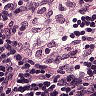
Metastatic tissue present: no